Field crop: tomato
Growth stage: 1
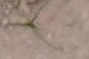
Species: cyperus